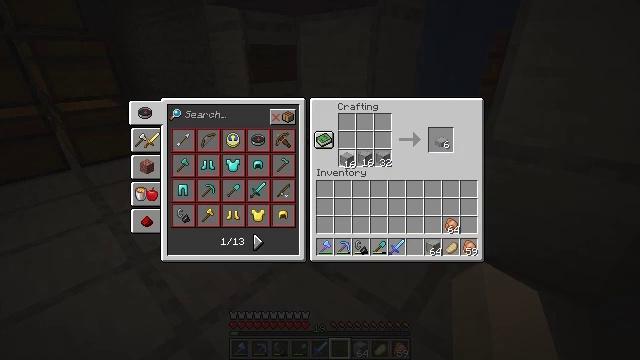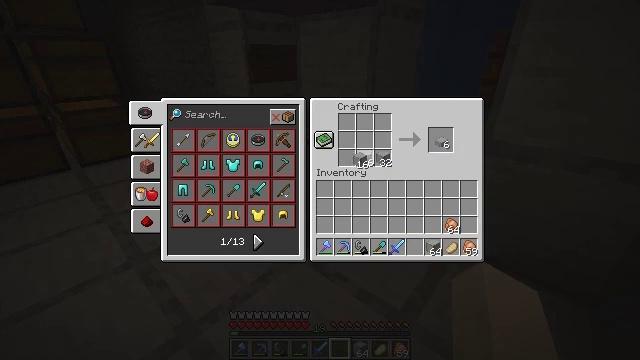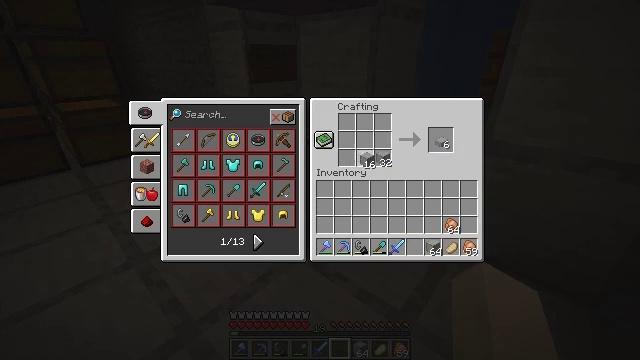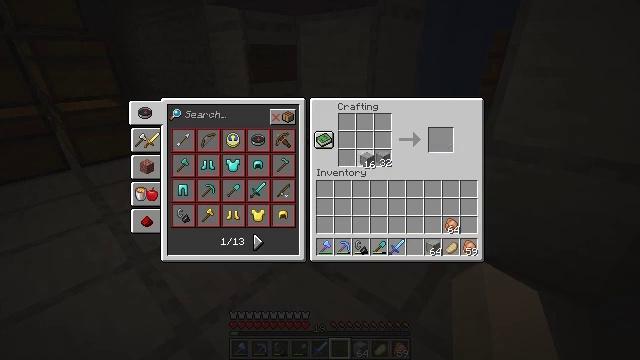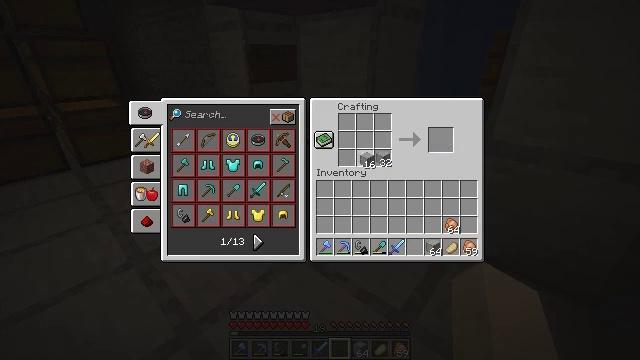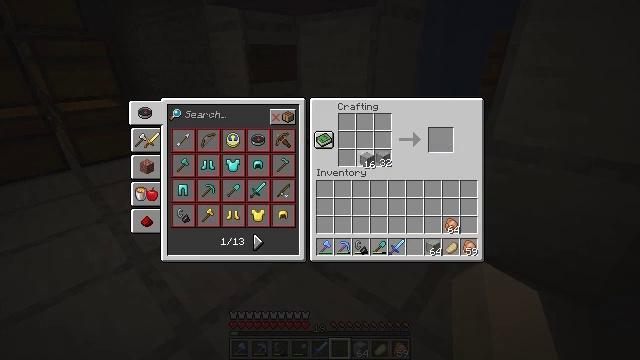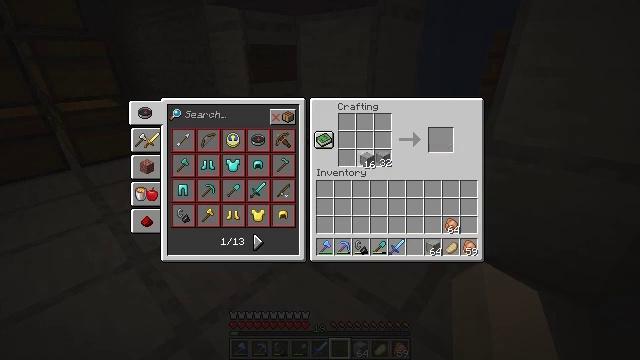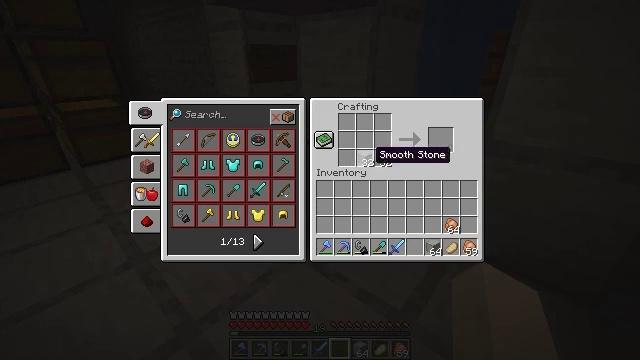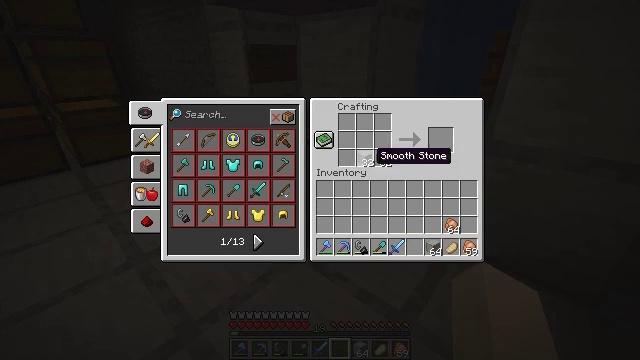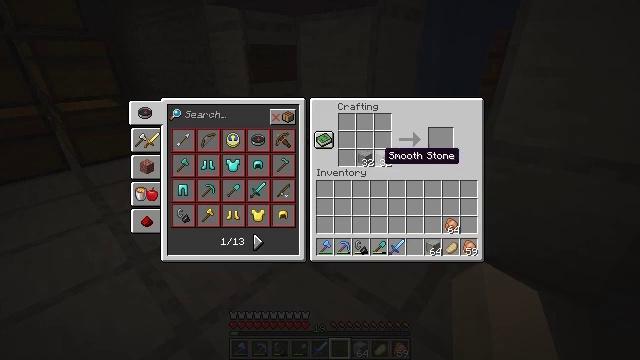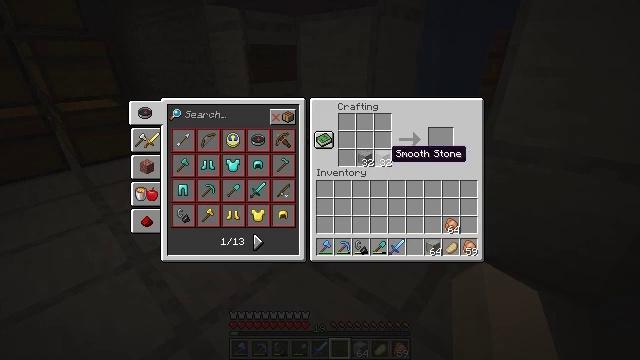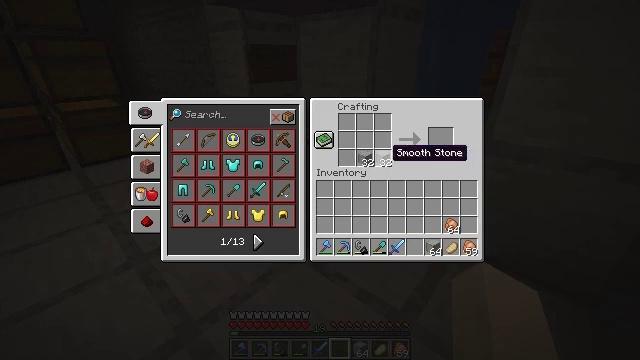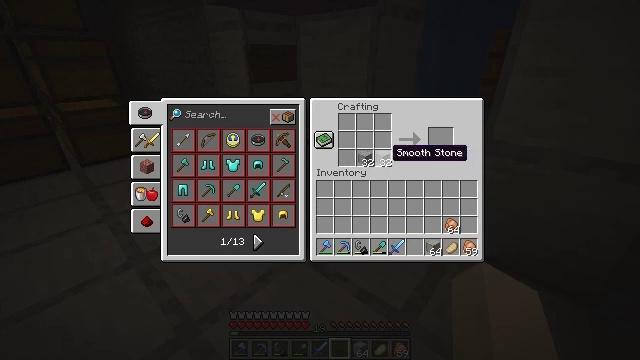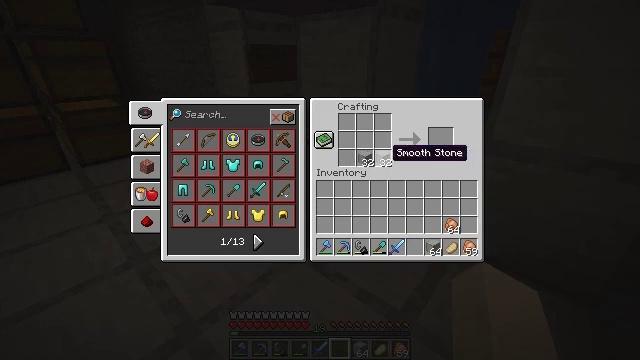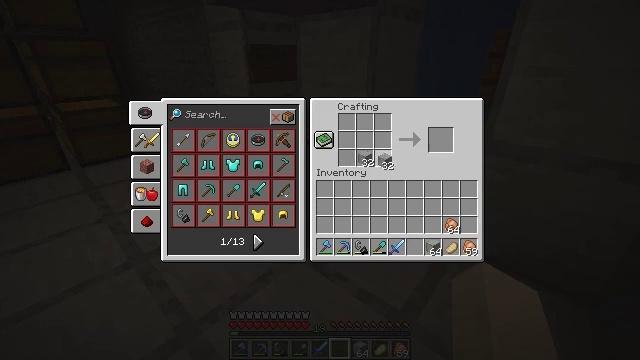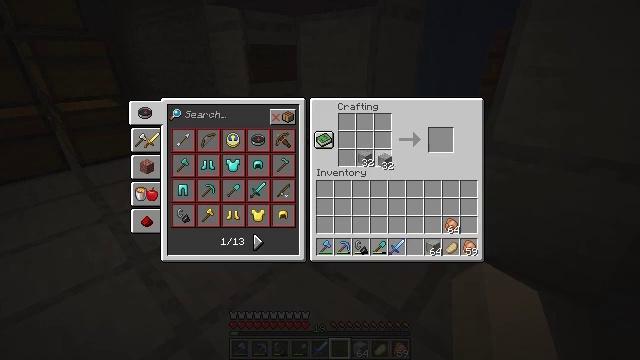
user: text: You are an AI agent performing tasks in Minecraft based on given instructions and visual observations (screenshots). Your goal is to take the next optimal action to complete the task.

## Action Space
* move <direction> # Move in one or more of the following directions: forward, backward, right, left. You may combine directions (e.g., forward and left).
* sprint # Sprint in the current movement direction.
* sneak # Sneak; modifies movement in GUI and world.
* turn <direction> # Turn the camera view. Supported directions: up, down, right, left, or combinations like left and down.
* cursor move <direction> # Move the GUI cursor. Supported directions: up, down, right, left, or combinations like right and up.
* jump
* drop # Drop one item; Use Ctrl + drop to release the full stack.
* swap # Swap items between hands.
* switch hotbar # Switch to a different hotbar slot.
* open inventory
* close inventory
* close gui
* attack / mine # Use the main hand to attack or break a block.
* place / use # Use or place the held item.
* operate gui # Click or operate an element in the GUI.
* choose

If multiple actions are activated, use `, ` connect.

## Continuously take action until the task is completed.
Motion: motion action
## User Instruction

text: Craft a smooth stone slab.
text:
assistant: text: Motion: turn right
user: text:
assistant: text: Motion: turn right
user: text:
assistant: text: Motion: no_op
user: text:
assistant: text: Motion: no_op
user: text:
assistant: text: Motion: attack / mine
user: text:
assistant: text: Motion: attack / mine
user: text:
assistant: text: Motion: no_op
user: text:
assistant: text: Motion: no_op
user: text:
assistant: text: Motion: turn right
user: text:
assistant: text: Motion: turn right
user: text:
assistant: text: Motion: no_op
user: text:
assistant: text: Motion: no_op
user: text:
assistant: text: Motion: no_op
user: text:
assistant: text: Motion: attack / mine
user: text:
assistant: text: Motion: attack / mine
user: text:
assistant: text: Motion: attack / mine
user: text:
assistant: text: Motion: turn left
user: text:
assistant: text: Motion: no_op
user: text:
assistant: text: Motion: no_op
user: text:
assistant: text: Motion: attack / mine
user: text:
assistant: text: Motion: attack / mine
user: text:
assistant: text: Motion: no_op
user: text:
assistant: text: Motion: no_op
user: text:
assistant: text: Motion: no_op
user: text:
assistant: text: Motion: no_op
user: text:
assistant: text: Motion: no_op
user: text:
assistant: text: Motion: attack / mine
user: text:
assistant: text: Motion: attack / mine
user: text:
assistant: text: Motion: turn left
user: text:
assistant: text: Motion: turn left